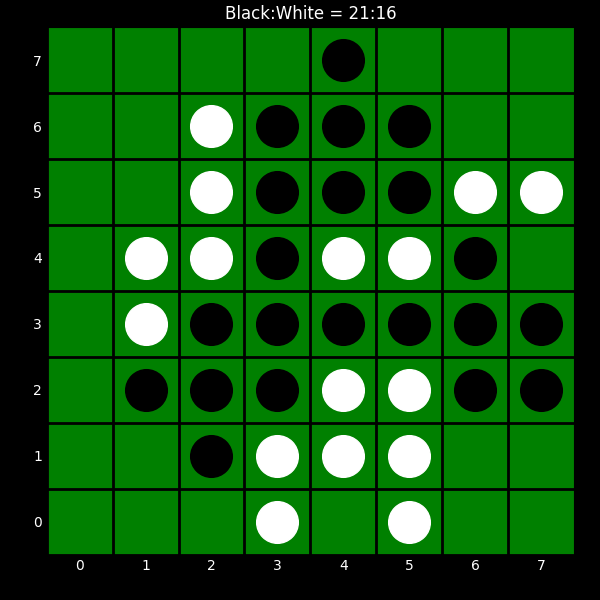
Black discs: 21
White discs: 16